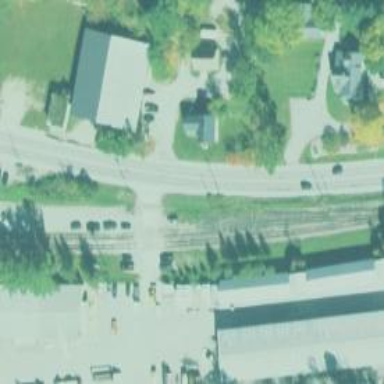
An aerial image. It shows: Railway track.